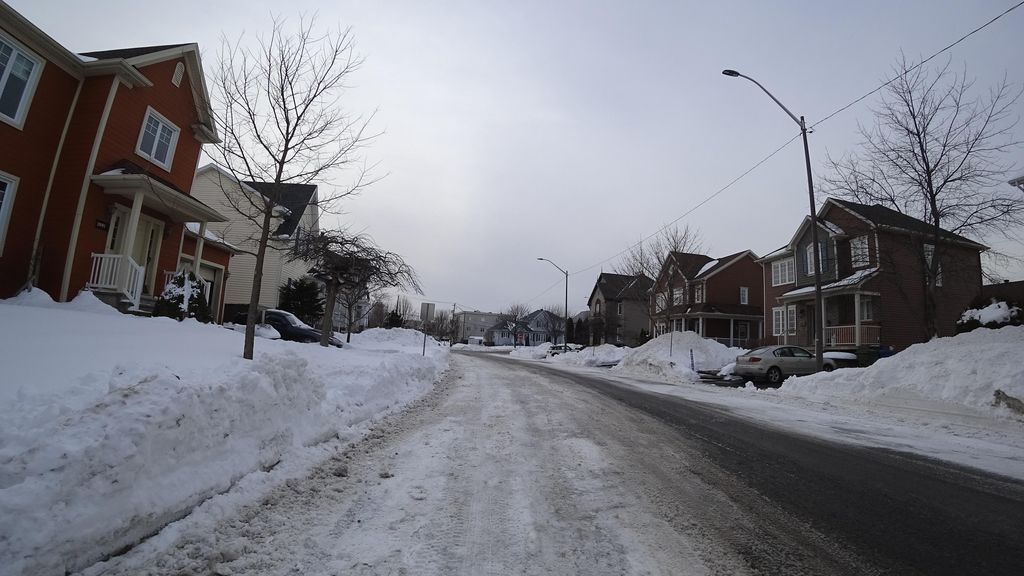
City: quebec_city